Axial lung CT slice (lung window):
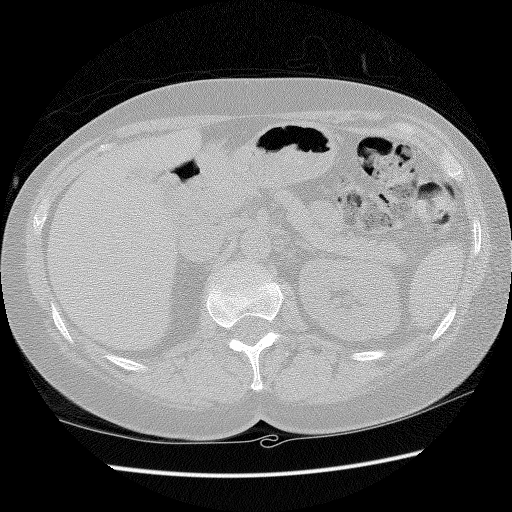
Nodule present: no